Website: apple-inc
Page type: review-order
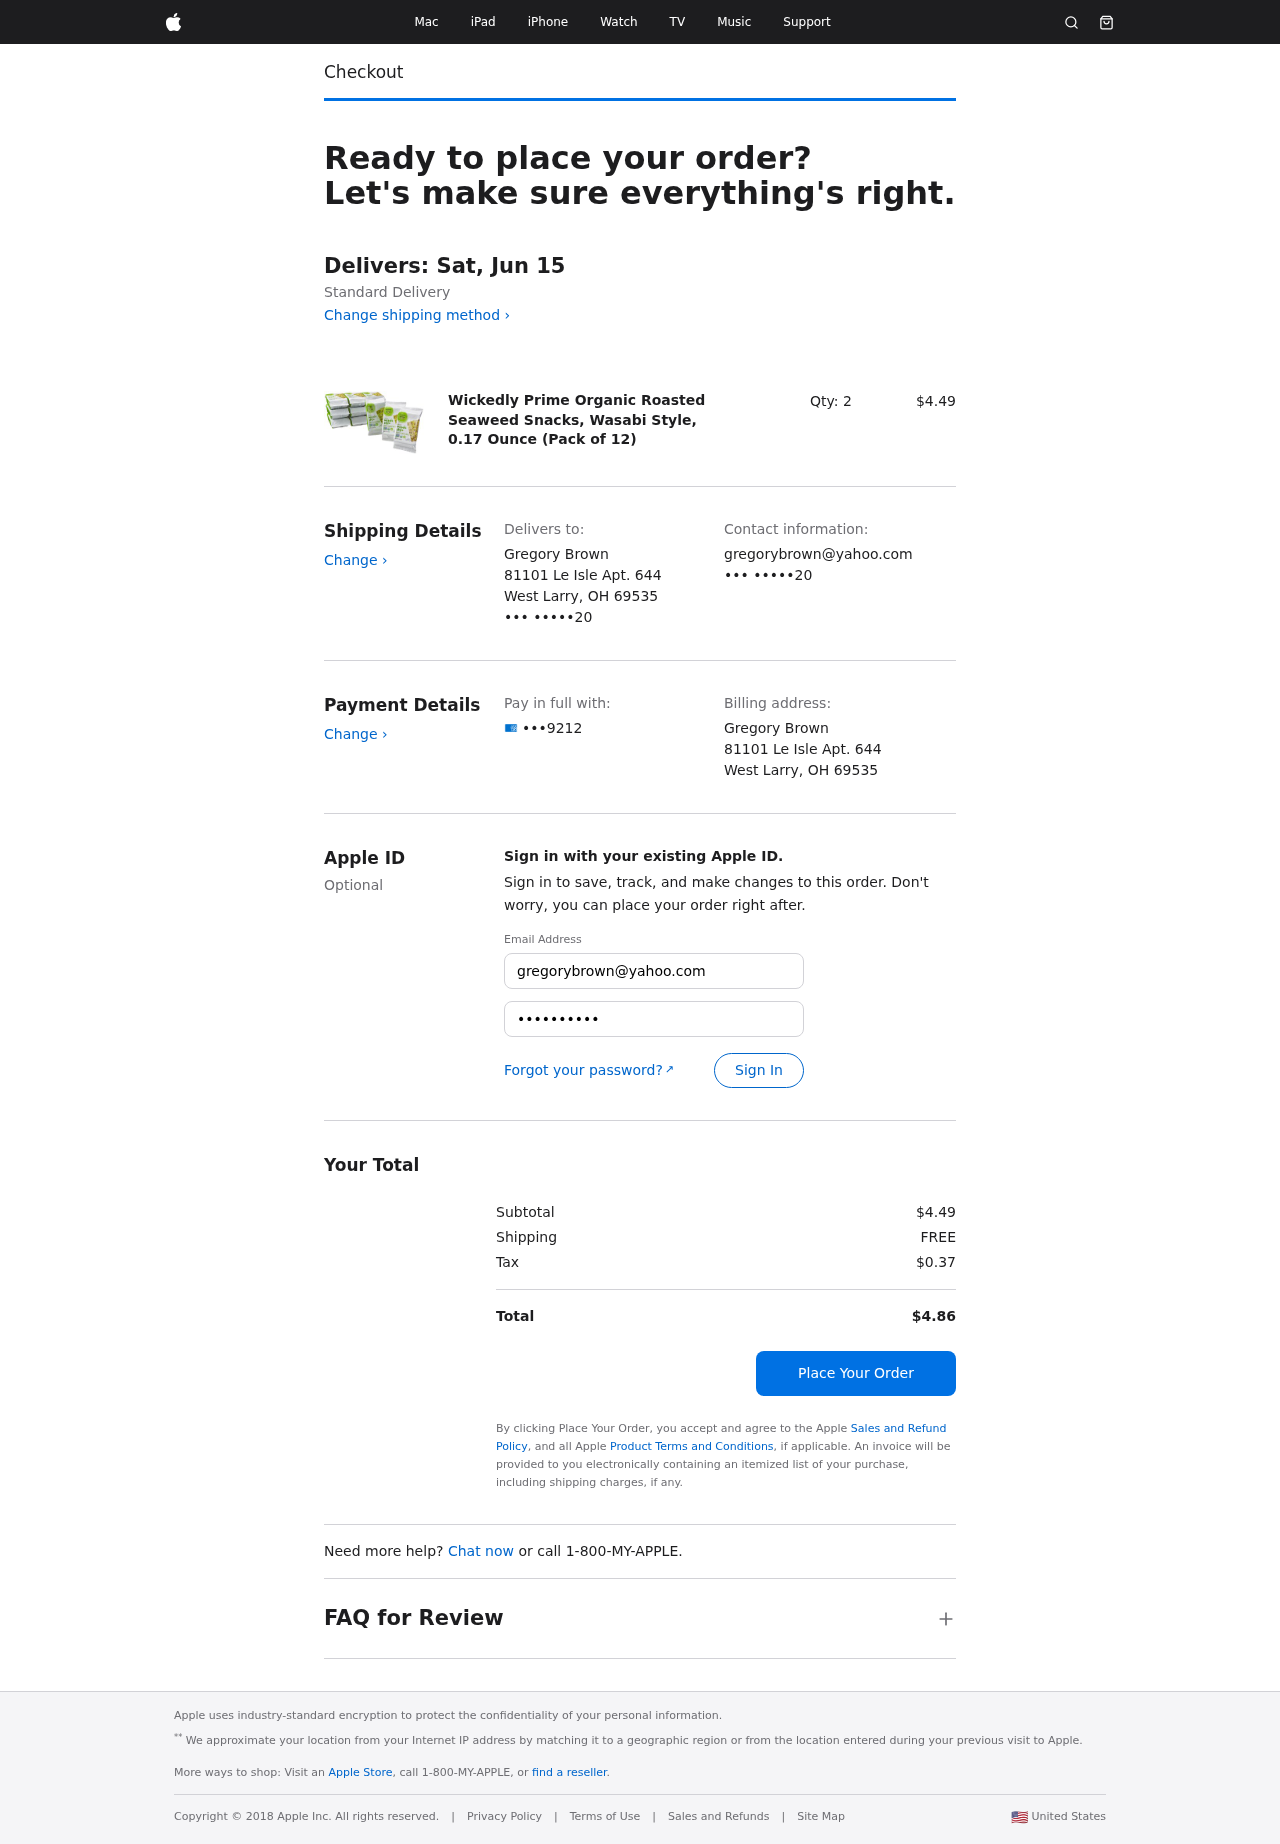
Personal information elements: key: PII_CARD_LAST4
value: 9212
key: PII_CITY_STATE_ZIP
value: West Larry, OH 69535
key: PII_EMAIL3
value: gregorybrown@yahoo.com
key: PII_FULLNAME
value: Gregory Brown
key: PII_PHONE_SUFFIX
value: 20
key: PII_STREET
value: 81101 Le Isle Apt. 644
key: PII_EMAIL2
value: gregorybrown@yahoo.com
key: PII_PHONE_SUFFIX2
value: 20
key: PII_FULLNAME2
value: Gregory Brown
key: PII_STREET2
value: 81101 Le Isle Apt. 644
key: PII_CITY_STATE_ZIP2
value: West Larry, OH 69535
Product elements: key: PRODUCT1_NAME
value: Wickedly Prime Organic Roasted Seaweed Snacks, Wasabi Style, 0.17 Ounce (Pack of 12)
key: PRODUCT1_PRICE
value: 4.49
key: PRODUCT1_QUANTITY
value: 2
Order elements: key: ORDER_DELIVERY_DATE
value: Delivers: Sat, Jun 15
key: ORDER_SUBTOTAL
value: $4.49
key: ORDER_SHIPPING_COST
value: FREE
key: ORDER_TAX
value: $0.37
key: ORDER_TOTAL
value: $4.86